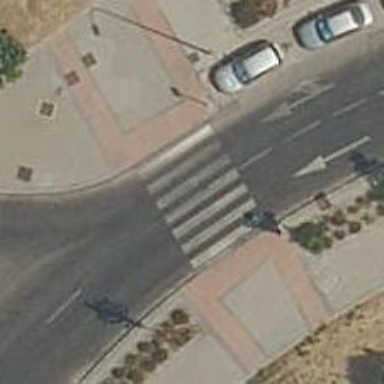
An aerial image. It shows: Uncontrolled crossing on the road.